Question: I have a list view with 20 rows and I want to setup a horizontal 'scrollview' for every row item in list view, as each row contains more than one item.
Here is my code :
'''
<?xml version="1.0" encoding="utf-8"?>
<RelativeLayout xmlns:android="http://schemas.android.com/apk/res/android"
android:layout_width="fill_parent"
android:layout_height="wrap_content"
android:orientation="horizontal" >
<HorizontalScrollView
android:id="@+id/hor_scroll"
android:layout_width="match_parent"
android:layout_height="wrap_content"
android:scrollbars="none" >
<LinearLayout
android:id="@+id/mainLinear"
android:layout_width="wrap_content"
android:layout_height="wrap_content"
android:orientation="horizontal" >
</LinearLayout>
</HorizontalScrollView>
</RelativeLayout>
'''
'''
<ImageView
android:id="@+id/icon"
android:layout_width="wrap_content"
android:layout_height="fill_parent"
android:layout_marginRight="6.0dip"
android:src="@drawable/ic_launcher" />
<TextView
android:id="@+id/text"
android:layout_width="wrap_content"
android:layout_height="fill_parent"
android:gravity="center_vertical"
android:text="Example Value"
android:textAppearance="?android:textAppearanceMedium" />
'''
'''
public class HorizontalListViewAdapter extends BaseAdapter {
private Context context;
private ArrayList<ArrayList<DwivediJi>> dataSet;
public HorizontalListViewAdapter(Context context) {
this.context = context;
}
@Override
public int getCount() {
return 20;
}
@Override
public Object getItem(int arg0) {
// TODO Auto-generated method stub
return arg0;
}
@Override
public long getItemId(int arg0) {
// TODO Auto-generated method stub
return arg0;
}
@Override
public View getView(int position, View convertView, ViewGroup parent) {
LayoutInflater inflater = (LayoutInflater)context.getSystemService(Context.LAYOUT_INFLATER_SERVICE);
convertView = inflater.inflate(R.layout.horizontal_list_item, null,false);
LinearLayout mainLinnerLayout=(LinearLayout)convertView.findViewById(R.id.mainLinear);
for (int i = 0; i <5; i++) {
View additionView = inflater.inflate(R.layout.inner_layout_file, null,false);
LinearLayout innerLinnerLayout=(LinearLayout)additionView.findViewById(R.id.inner_layout);
mainLinnerLayout.addView(innerLinnerLayout);
}
return convertView;
}
class ViewHolder {
TextView tv_titleExample;
HorizontalScrollView hzView;
LinearLayout linear_layout,main_linear_layout;
}
}
'''
Look at the screenshot attached. My problem is that more than one view is showing at one time in each row.
I want that only one view should show to the user at one time and for the rest all the user has to do is swipe left to right or right to left.

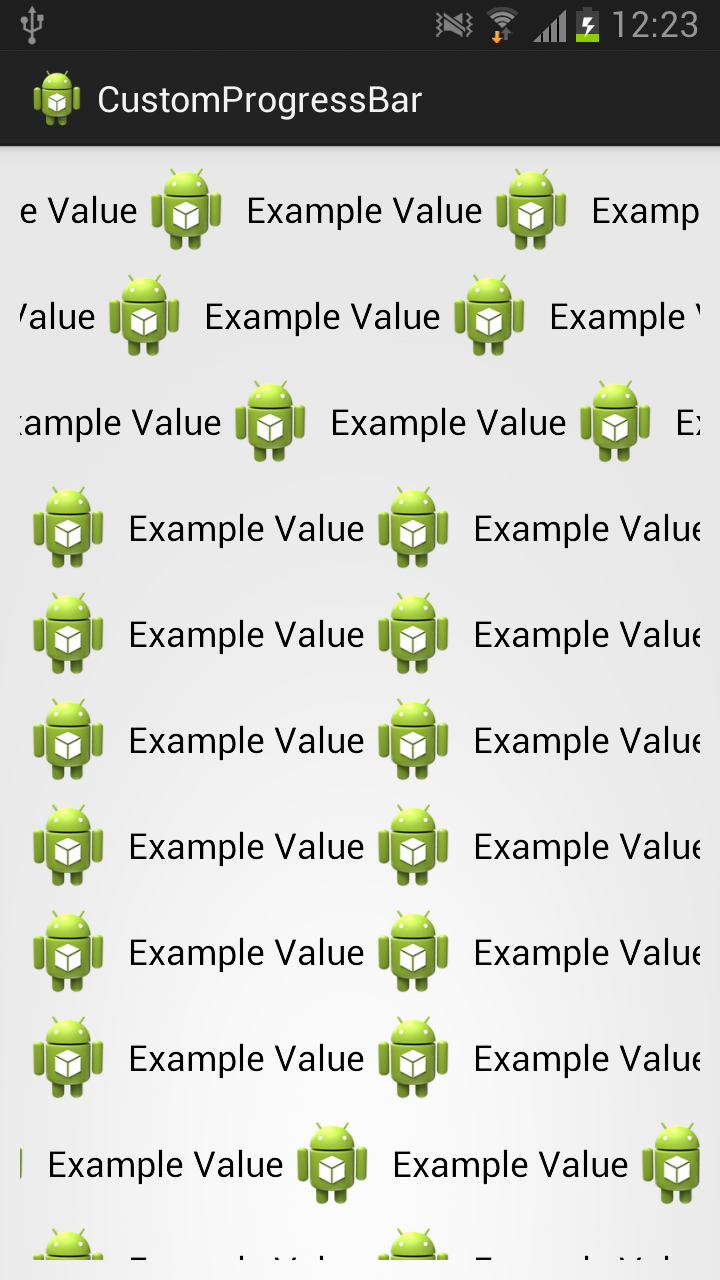
Answer: Note: Not an ideal solution, but should provide what you want..
Another Note: This may make your listview slightly janky, depending on the layout-complexity
'''
@Override
public View getView(int position, View convertView, ViewGroup parent) {
LayoutInflater inflater = (LayoutInflater)context.getSystemService(Context.LAYOUT_INFLATER_SERVICE);
convertView = inflater.inflate(R.layout.horizontal_list_item, null,false);
LinearLayout mainLinnerLayout=(LinearLayout)convertView.findViewById(R.id.mainLinear);
for (int i = 0; i <5; i++) {
View additionView = inflater.inflate(R.layout.inner_layout_file, null,false);
LinearLayout innerLinnerLayout=(LinearLayout)additionView.findViewById(R.id.inner_layout);
// If the width varies for each innerLinnerLayout, then remove the if block & always calculate padding value
// padding is an integer initialized to -1 in the constructor
if (padding == -1) {
int width = context.getResources().getDisplayMetrics().widthPixels;
innerLinnerLayout.measure(MeasureSpec.UNSPECIFIED, MeasureSpec.UNSPECIFIED);
padding = width - additionView.getMeasuredWidth();
}
// I've set padding to right only, but you could center it by giving left and right padding of value=(padding/2)
innerLinnerLayout.setPadding(0, 0, padding, 0);
mainLinnerLayout.addView(innerLinnerLayout);
}
return convertView;
}
'''